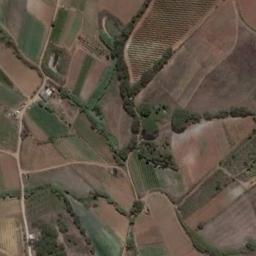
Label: rectangular_farmland